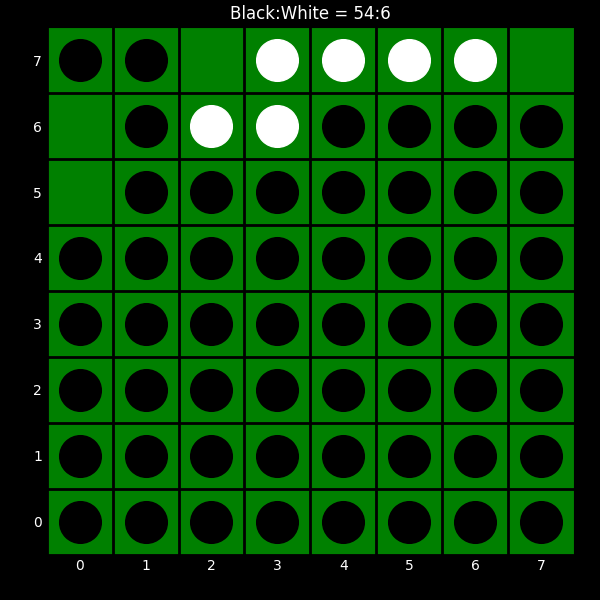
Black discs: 54
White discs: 6